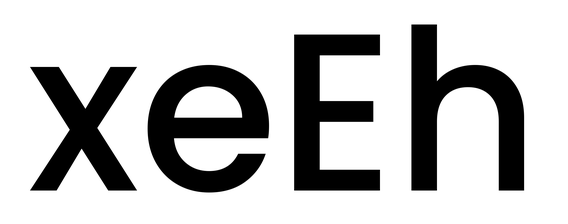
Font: Poppins-Medium